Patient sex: M
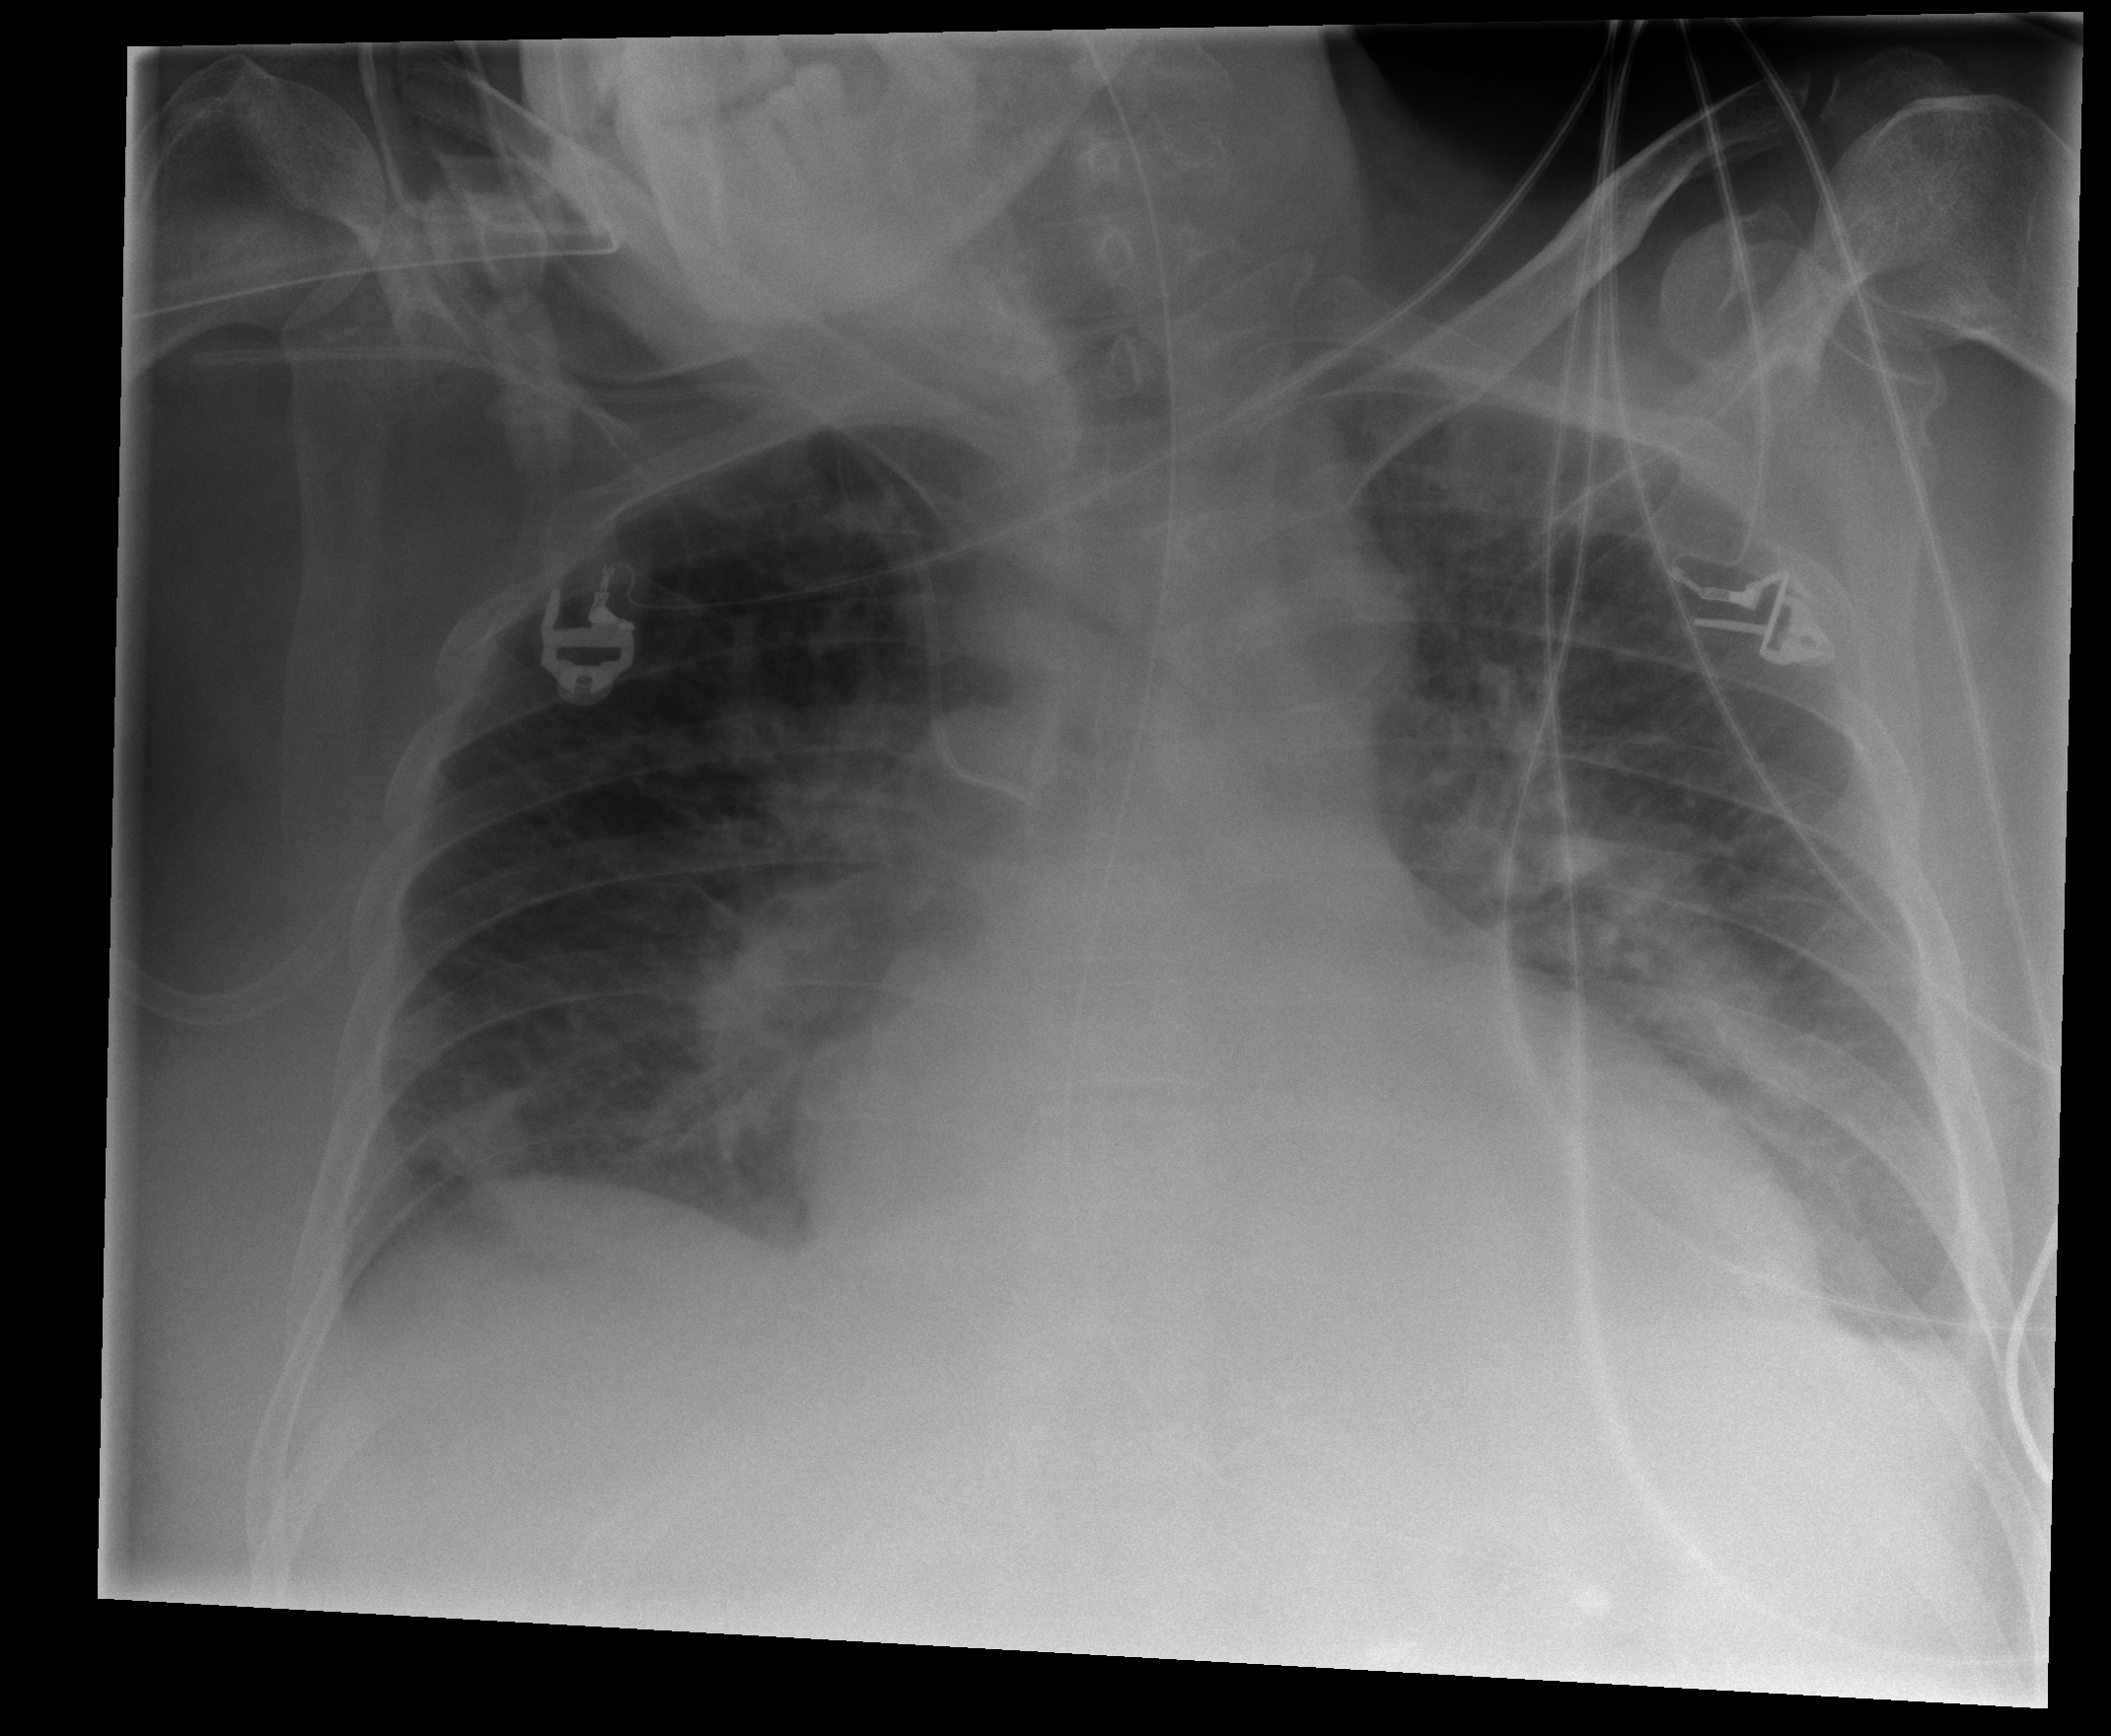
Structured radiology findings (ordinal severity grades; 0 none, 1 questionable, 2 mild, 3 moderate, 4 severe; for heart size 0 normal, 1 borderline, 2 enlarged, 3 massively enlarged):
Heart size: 2
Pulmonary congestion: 2
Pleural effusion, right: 1
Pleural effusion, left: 2
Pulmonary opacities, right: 1
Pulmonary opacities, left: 1
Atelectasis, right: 2
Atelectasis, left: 2